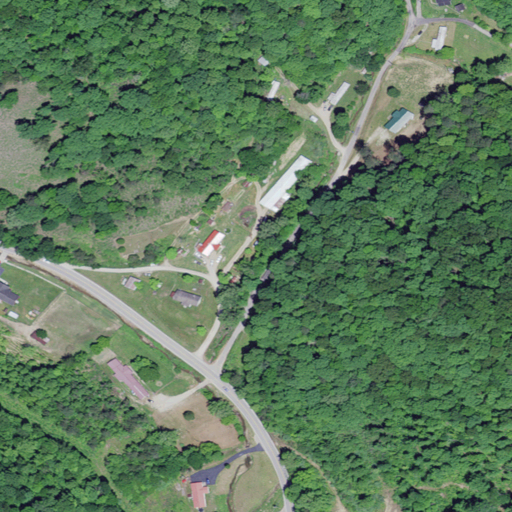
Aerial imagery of valley in Kentucky named Frogpond Hollow containing deciduous forest, mixed forest, medium intensity development, low intensity development, open development, and pasture